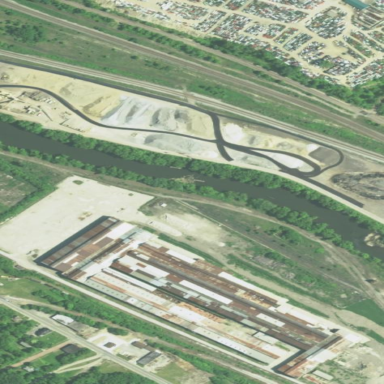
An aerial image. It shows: Brownfield site.